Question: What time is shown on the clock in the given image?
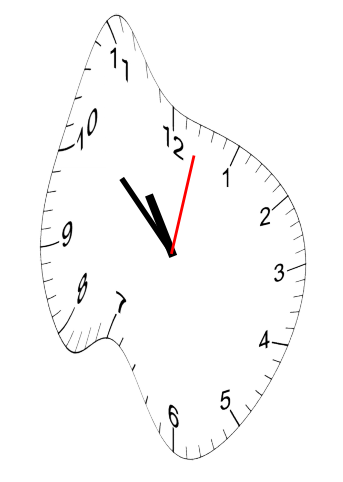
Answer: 10:52:02